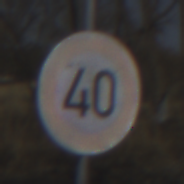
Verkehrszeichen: Geschwindigkeit40
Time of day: Midday
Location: Outdoor (Nature)
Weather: Clear
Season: NotSpecified
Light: Natural